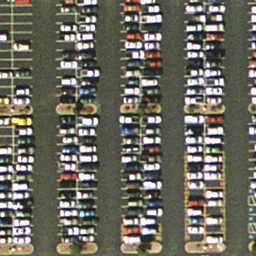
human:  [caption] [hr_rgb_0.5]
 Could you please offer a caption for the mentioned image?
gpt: It is a parking lot with many cars densely arranged .

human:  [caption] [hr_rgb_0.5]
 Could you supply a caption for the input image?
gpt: Lots of cars parked neatly in the parking lot .

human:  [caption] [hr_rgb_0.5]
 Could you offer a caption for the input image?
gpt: Lots of cars are very closed to each other in the parking lot .

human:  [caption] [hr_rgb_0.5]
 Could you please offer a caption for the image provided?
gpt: Many cars are very closed to each other in the parking lot .

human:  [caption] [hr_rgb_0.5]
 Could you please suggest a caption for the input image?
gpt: Many cars densely arranged in the parking lot .